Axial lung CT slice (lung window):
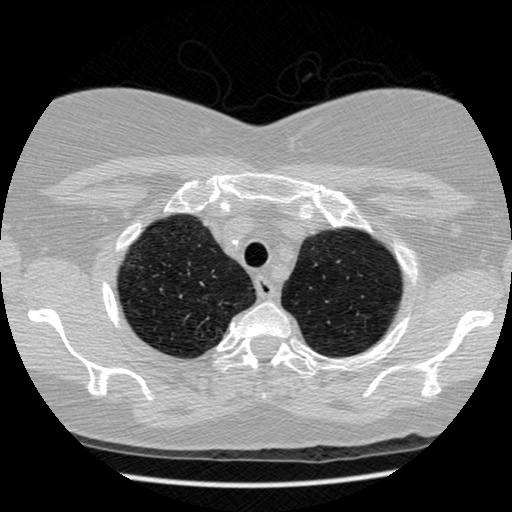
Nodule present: no